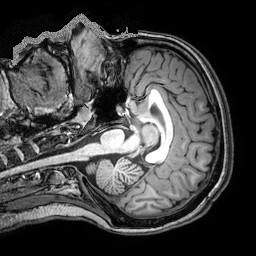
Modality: T1w
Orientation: coronal
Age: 24
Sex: female
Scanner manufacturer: philips
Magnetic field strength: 3 T
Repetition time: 8.174 s
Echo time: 3.741 s